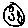
Label: moon